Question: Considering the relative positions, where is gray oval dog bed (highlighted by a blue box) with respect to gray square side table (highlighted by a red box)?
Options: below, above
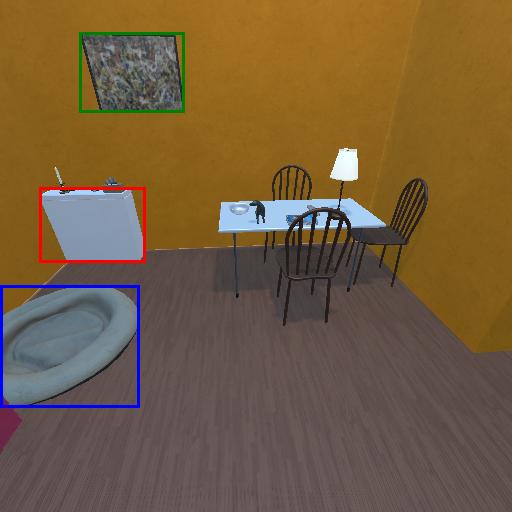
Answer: below